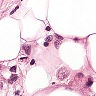
Metastatic tissue present: yes